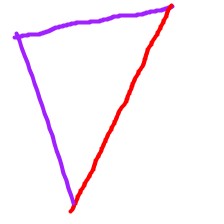
Shape: triangle